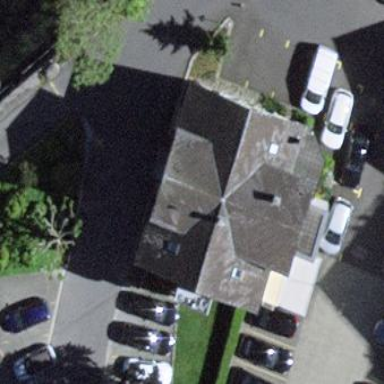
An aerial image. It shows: Detached building with gabled roof.